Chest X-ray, AP view. Patient: 54 years old, sex M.
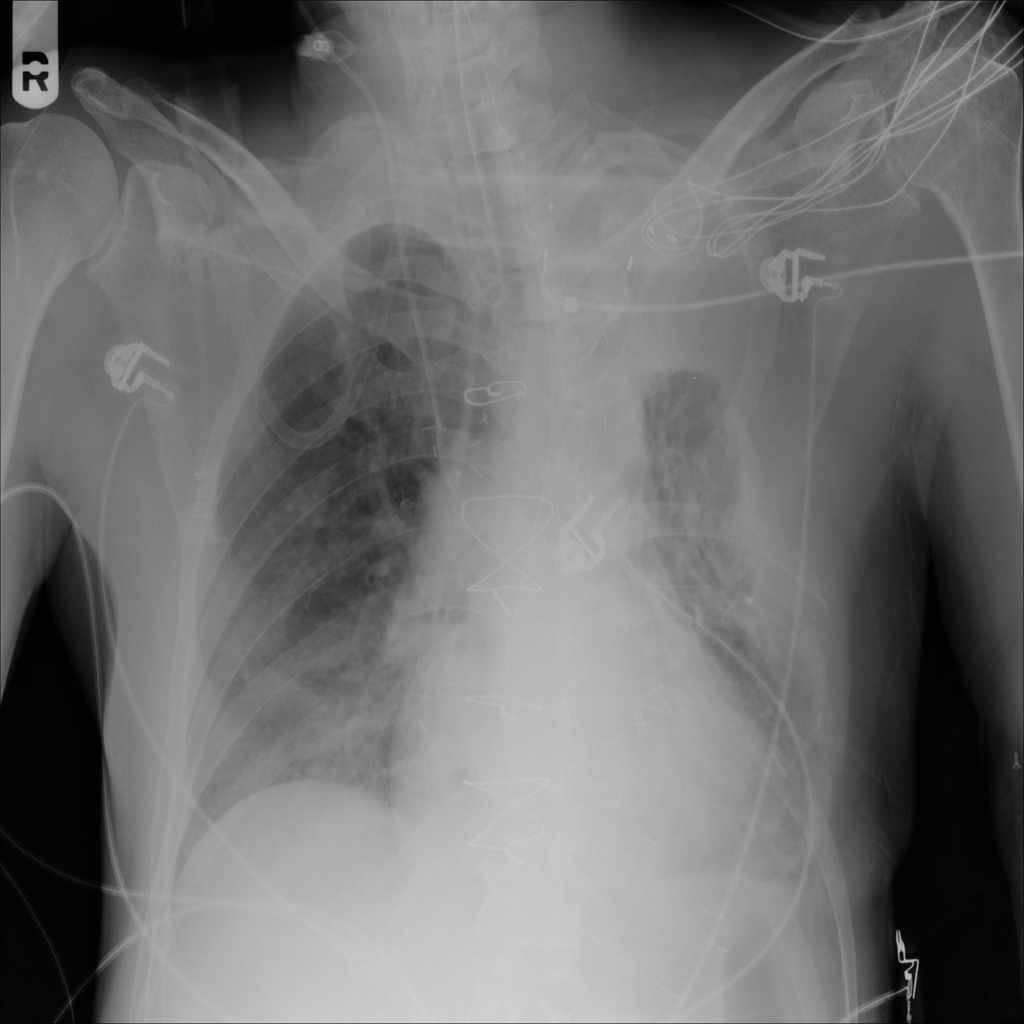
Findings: Atelectasis, Consolidation, Effusion